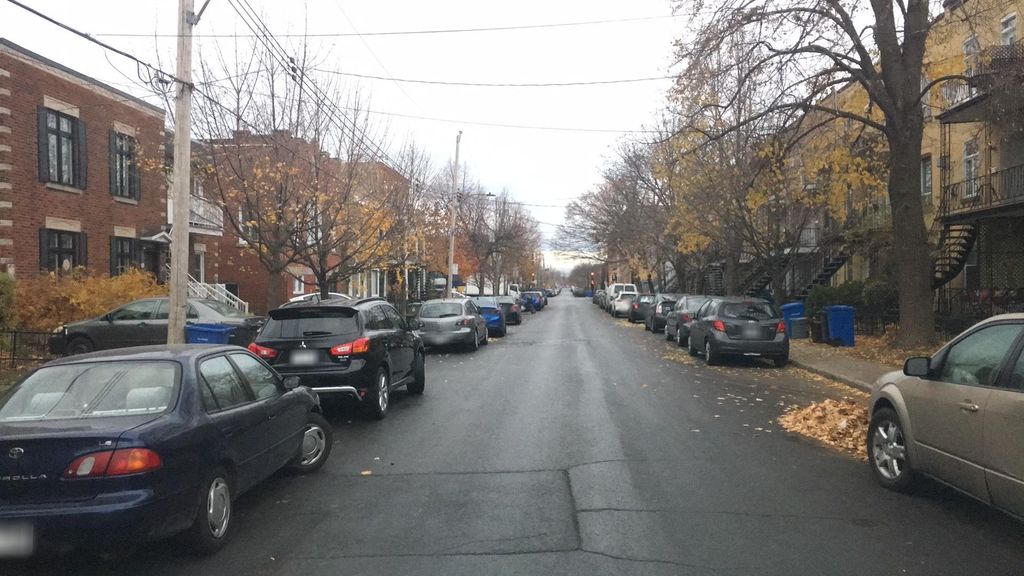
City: montreal